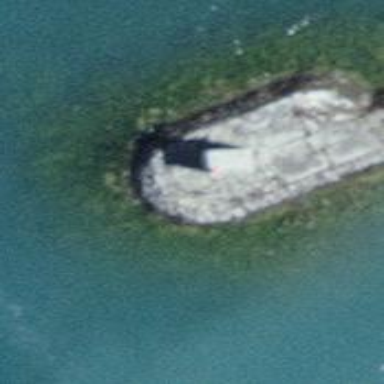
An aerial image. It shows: Lighthouse.